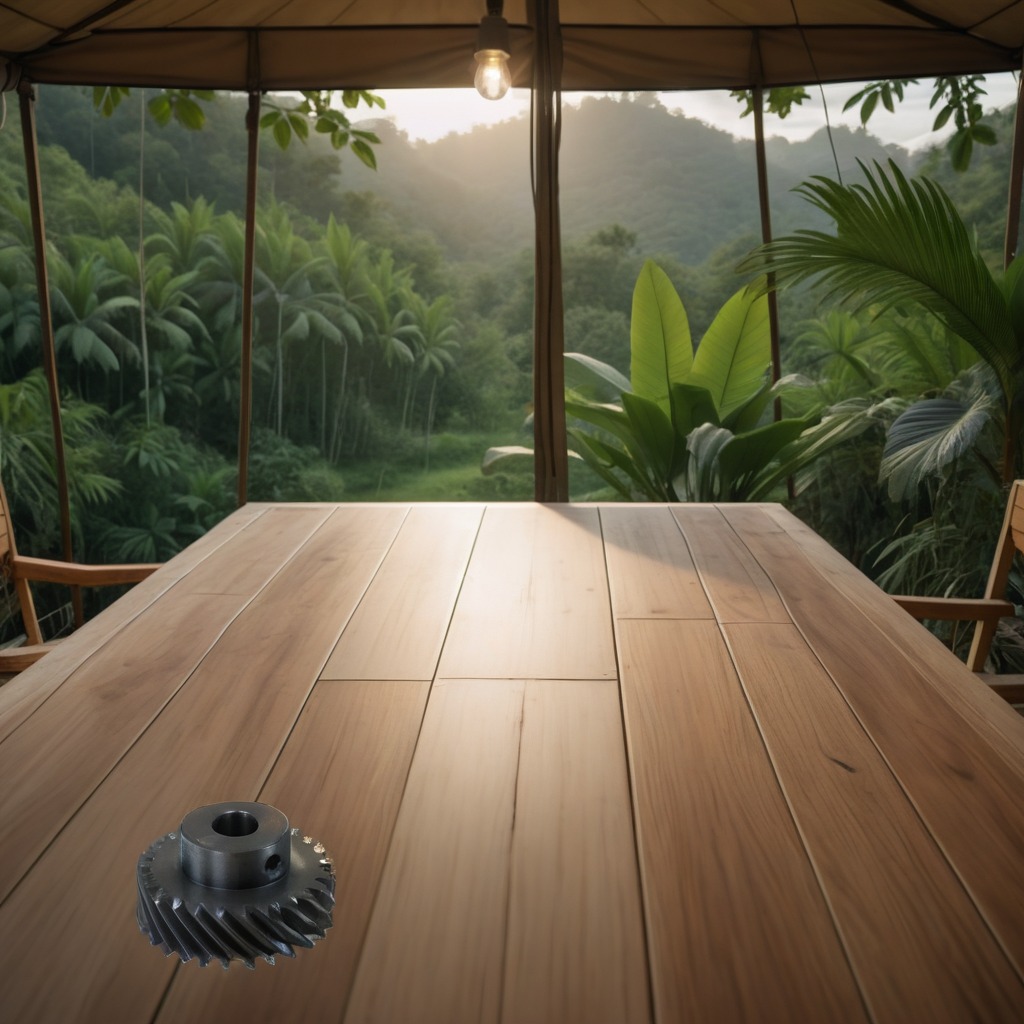
A steel gear with teeth is lying on a wooden table inside a jungle field workshop tent.